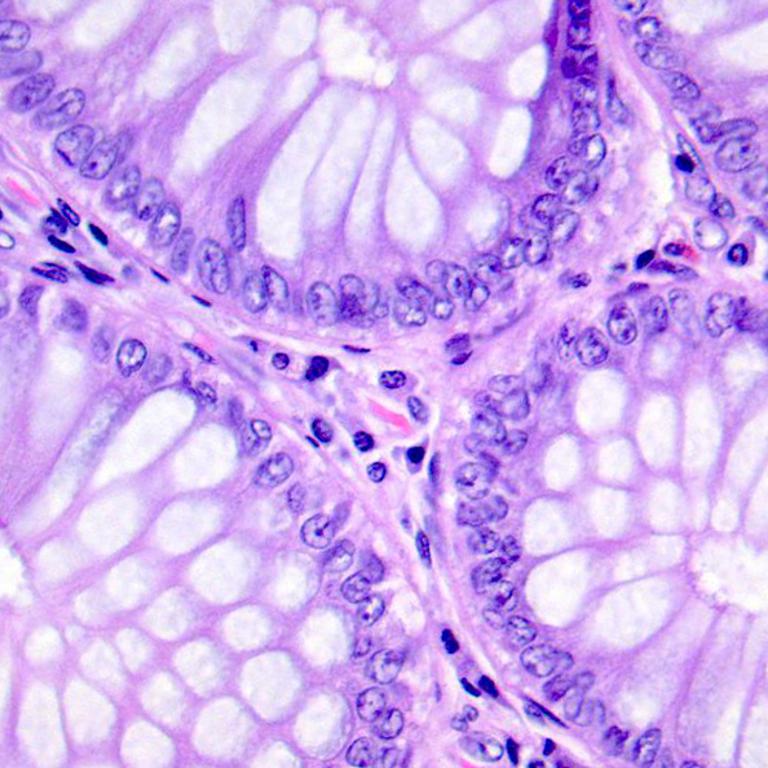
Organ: colon
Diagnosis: benign